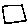
Label: square